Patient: sex F, age 57
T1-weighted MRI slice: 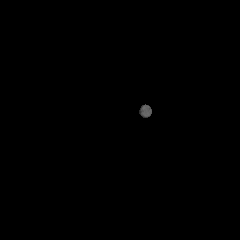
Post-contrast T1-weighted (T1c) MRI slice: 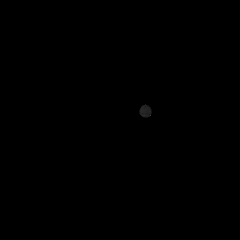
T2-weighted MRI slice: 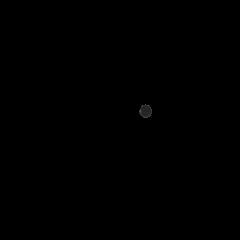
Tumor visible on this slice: no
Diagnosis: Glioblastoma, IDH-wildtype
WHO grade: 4